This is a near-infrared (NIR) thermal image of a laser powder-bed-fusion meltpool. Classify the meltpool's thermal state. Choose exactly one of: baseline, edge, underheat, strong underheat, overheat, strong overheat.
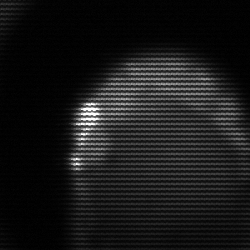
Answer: edge